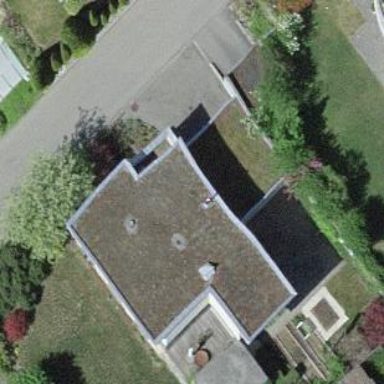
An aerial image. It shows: Residential building.